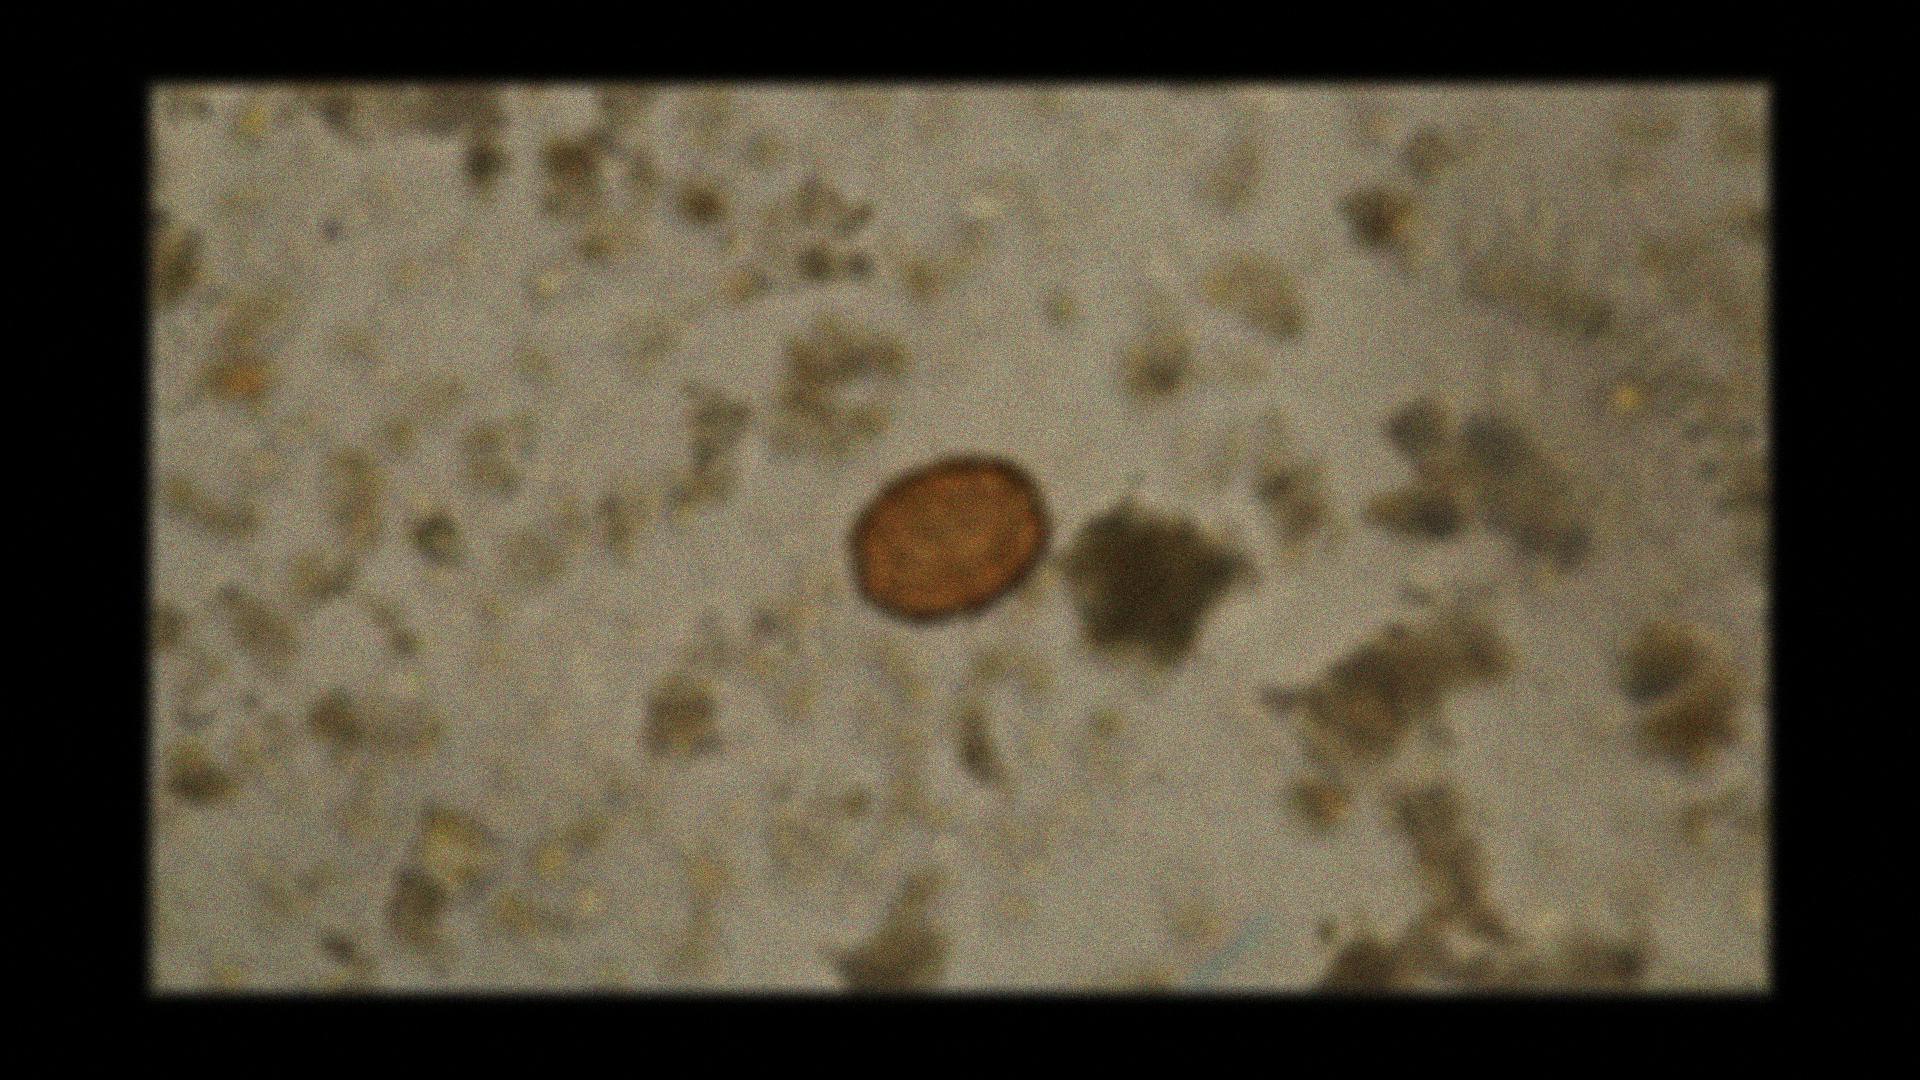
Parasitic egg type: Ascaris lumbricoides